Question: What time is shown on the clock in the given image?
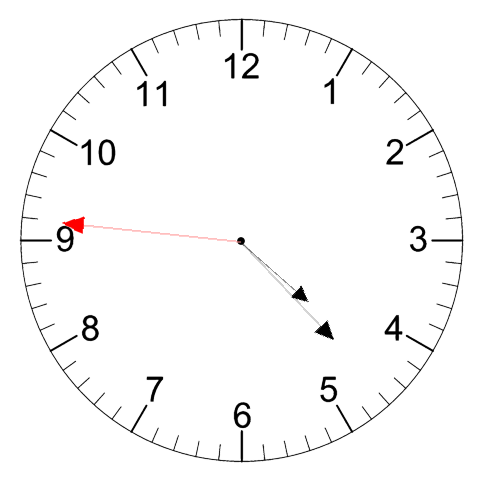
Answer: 04:22:46